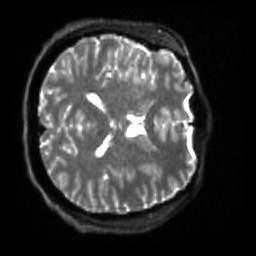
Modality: sbref
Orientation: axial
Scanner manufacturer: siemens
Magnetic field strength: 3 T
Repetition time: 4 s
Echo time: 0.0594 s